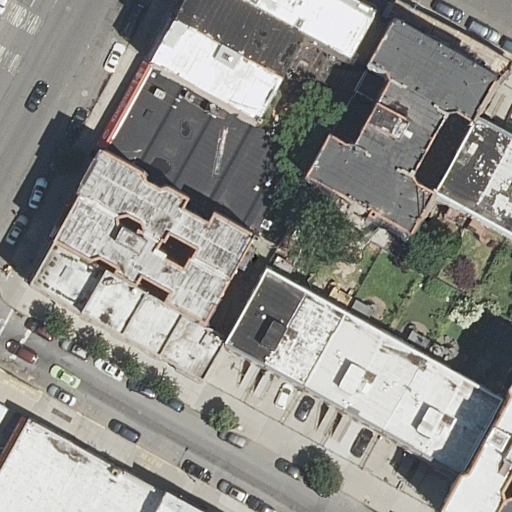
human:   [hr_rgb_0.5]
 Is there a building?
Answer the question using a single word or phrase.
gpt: yes

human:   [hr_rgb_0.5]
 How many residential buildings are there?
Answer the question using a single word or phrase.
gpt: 21

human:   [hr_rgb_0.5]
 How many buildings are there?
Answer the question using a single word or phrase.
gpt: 21

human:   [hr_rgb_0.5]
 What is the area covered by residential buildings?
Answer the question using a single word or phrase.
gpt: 5578m2

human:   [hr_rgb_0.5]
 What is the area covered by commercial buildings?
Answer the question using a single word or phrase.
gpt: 0m2

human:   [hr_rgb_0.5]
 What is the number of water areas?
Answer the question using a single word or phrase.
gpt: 0

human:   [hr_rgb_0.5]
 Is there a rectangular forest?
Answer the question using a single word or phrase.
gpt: no

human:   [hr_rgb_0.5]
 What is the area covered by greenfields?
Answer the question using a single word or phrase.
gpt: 0m2

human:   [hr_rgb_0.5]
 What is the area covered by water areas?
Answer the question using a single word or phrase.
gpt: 0m2

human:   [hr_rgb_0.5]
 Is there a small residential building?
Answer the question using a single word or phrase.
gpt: yes

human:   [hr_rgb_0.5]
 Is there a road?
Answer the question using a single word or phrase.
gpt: yes

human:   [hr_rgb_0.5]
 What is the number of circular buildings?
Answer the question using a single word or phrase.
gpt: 0

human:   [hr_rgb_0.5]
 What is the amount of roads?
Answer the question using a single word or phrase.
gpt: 2

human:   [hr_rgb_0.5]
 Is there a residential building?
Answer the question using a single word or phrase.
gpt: yes

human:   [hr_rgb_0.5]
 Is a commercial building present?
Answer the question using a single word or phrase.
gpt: no

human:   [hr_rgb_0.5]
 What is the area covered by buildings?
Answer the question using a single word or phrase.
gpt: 5578m2

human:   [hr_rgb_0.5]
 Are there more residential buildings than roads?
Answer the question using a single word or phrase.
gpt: yes

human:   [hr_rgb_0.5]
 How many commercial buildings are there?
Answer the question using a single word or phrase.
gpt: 0

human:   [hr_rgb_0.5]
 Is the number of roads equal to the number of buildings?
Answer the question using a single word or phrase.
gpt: no

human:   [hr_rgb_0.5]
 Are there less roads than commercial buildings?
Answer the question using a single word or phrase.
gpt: no

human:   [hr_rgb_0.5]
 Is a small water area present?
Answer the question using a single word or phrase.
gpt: no

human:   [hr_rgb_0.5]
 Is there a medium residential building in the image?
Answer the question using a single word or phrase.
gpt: yes

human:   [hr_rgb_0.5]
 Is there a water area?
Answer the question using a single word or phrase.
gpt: no

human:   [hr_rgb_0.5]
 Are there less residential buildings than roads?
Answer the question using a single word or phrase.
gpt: no

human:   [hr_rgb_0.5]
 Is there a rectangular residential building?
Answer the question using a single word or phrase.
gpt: yes

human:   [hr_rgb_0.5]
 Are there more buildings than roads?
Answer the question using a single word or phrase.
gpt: yes

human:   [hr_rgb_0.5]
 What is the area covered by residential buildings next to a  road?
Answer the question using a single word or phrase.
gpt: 5578m2

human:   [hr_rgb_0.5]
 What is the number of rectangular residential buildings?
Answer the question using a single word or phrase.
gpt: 14

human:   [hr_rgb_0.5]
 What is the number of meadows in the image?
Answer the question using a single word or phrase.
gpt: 0

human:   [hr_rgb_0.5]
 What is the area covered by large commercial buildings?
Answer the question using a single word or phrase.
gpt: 0m2

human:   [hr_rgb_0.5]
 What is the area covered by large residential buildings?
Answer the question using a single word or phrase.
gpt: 2167m2

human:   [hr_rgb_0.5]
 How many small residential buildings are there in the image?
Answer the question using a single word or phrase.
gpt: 4

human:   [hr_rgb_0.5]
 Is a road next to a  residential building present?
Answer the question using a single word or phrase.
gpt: yes

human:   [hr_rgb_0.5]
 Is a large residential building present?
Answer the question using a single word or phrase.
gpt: yes

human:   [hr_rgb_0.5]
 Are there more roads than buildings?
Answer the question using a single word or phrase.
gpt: no

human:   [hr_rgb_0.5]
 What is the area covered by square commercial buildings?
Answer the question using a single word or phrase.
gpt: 0m2

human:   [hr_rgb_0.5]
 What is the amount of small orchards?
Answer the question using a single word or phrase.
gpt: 0

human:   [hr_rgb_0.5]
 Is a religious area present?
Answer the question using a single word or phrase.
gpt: no

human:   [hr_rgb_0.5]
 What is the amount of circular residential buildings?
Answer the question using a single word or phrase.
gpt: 0

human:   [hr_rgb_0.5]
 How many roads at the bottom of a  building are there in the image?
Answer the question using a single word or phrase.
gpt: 1

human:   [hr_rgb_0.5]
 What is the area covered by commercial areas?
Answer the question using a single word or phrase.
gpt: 0m2

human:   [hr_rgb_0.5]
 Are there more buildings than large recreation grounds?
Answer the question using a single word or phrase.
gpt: yes

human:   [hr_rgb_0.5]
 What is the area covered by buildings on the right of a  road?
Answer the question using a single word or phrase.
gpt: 4483m2

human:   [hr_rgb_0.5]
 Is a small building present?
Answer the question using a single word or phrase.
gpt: yes

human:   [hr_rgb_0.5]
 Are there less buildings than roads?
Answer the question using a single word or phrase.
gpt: no

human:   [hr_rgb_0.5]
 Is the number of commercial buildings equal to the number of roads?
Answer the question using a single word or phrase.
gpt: no

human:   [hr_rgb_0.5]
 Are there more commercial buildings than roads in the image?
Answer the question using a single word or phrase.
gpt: no

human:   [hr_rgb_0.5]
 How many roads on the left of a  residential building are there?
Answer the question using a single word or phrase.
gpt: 2

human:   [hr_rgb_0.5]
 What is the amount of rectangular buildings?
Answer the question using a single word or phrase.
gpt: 14

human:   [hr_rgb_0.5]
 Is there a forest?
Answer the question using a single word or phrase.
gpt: no

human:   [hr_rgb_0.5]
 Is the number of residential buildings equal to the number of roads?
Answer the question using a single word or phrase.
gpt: no

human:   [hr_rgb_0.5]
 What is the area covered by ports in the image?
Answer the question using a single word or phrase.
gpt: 0m2

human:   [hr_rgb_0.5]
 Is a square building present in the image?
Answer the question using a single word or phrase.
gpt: no

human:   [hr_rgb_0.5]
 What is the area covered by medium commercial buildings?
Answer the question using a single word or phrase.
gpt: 0m2

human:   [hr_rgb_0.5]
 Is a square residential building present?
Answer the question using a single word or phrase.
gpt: no

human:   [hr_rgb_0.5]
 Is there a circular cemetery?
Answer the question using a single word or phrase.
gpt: no

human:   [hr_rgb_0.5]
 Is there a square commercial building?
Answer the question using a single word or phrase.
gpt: no

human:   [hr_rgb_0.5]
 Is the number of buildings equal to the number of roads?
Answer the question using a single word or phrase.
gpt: no

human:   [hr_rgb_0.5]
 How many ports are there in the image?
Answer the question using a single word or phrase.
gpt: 0

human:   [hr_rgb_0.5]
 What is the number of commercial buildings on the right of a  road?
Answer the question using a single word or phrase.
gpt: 0

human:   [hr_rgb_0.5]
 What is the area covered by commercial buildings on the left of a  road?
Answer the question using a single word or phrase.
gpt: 0m2

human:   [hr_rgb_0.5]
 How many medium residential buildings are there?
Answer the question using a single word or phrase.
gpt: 14

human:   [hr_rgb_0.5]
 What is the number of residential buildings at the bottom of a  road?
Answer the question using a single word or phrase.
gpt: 16

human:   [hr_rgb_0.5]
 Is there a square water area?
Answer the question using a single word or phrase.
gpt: no